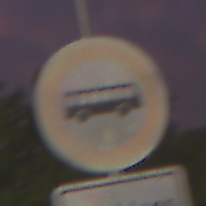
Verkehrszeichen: VerbotKraftomnibusse
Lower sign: ZeitangabenMitBeschraenkungAufWochentage1
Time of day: SunriseSunset
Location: Outdoor (Urban)
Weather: PartlyCloudy
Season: NotSpecified
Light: Artificial